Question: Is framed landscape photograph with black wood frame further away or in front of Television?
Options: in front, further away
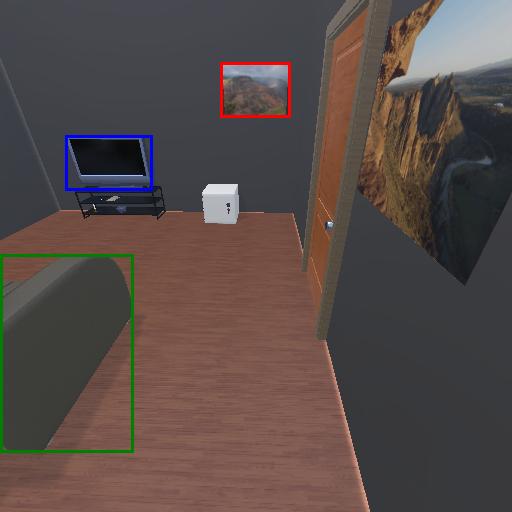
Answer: in front